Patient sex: M
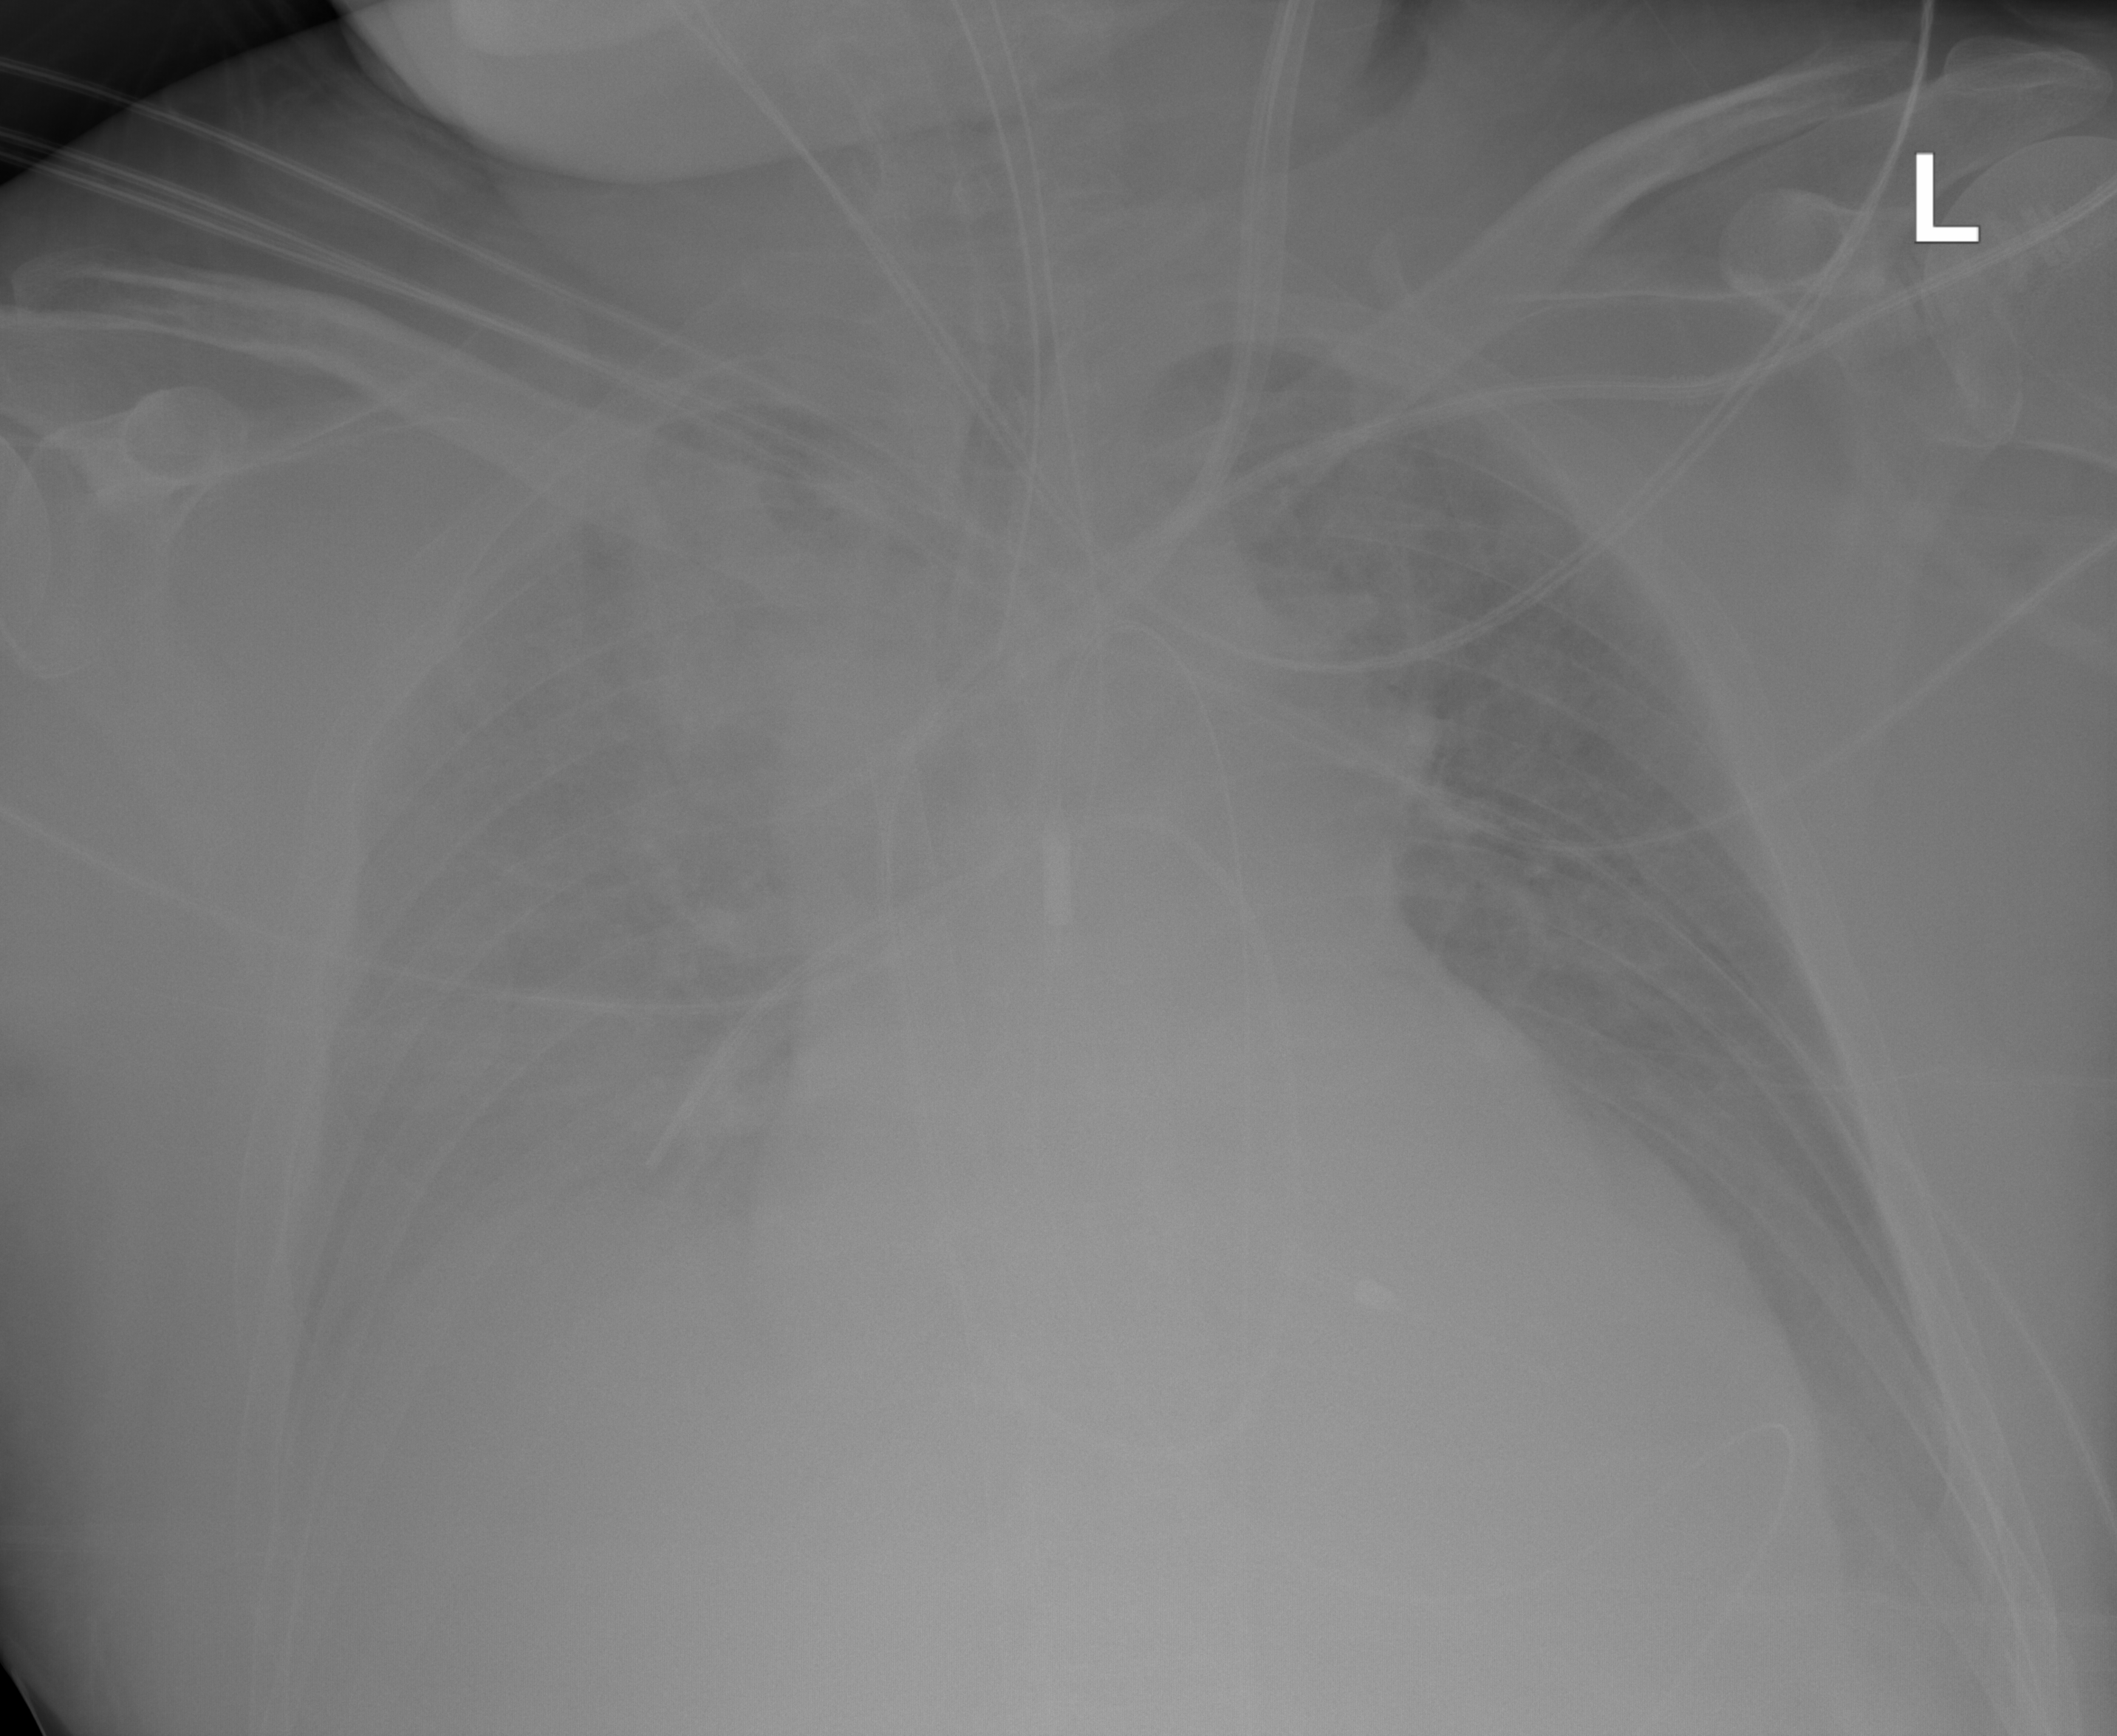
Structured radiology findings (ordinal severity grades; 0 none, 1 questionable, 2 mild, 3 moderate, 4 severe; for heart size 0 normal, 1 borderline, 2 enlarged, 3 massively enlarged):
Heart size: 2
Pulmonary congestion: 2
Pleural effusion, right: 2
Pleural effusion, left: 2
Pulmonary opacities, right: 3
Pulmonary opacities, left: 2
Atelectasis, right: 3
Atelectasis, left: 2